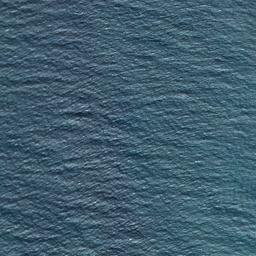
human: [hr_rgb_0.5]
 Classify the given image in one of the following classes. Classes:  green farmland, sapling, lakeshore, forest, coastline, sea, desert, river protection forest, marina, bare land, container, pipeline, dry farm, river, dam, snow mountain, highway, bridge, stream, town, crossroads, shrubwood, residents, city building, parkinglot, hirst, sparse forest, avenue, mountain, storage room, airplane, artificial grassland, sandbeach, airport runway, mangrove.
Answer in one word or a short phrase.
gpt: sea